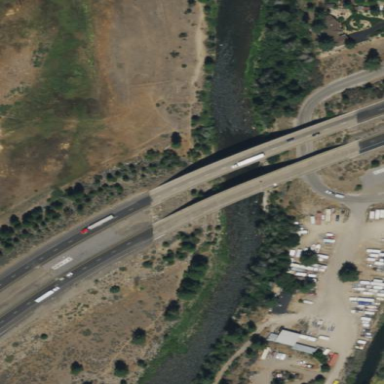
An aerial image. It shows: Man-made bridge.